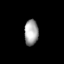
Tissue: lung
Cell type: Endothelial cells
Senescence score: 0.5786
Nuclear area (px): 350
Mean DAPI intensity: 163.063